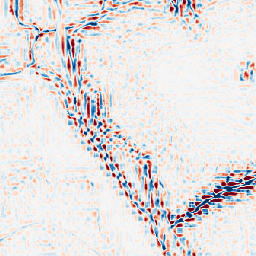
Category: wavelet
Decomposition family: wavelet_reverse_biorthogonal
Decomposition parameters: wavelet: rbio3.5
level: 3
Upsampling method: sinc_blackman
Upsampling parameters: scale: 4
kernel_size: 16
Upsampling scale: 4